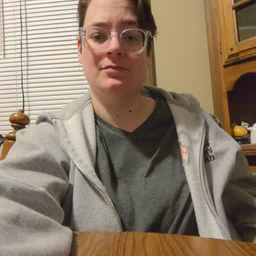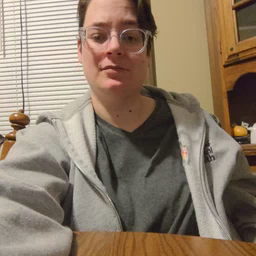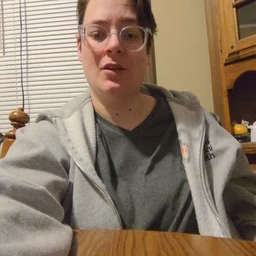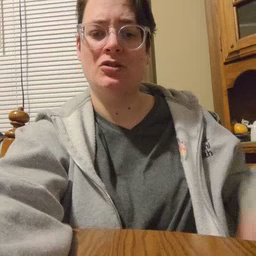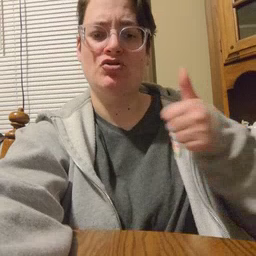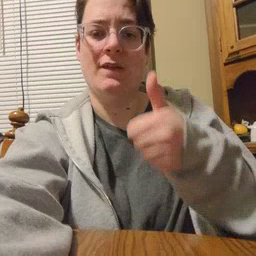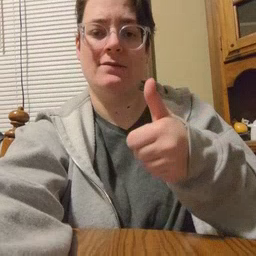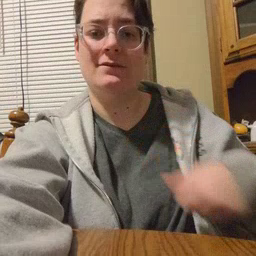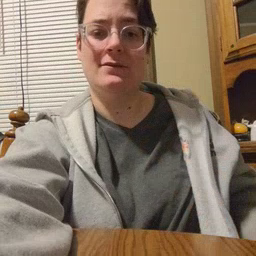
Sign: yourself